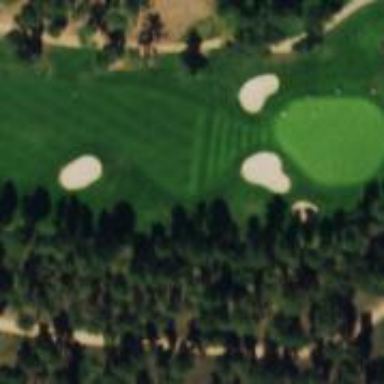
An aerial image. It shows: Golf hole.